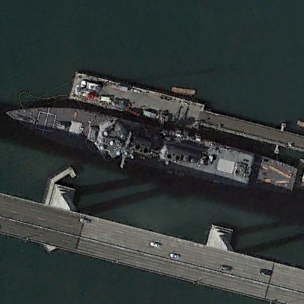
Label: destroyer